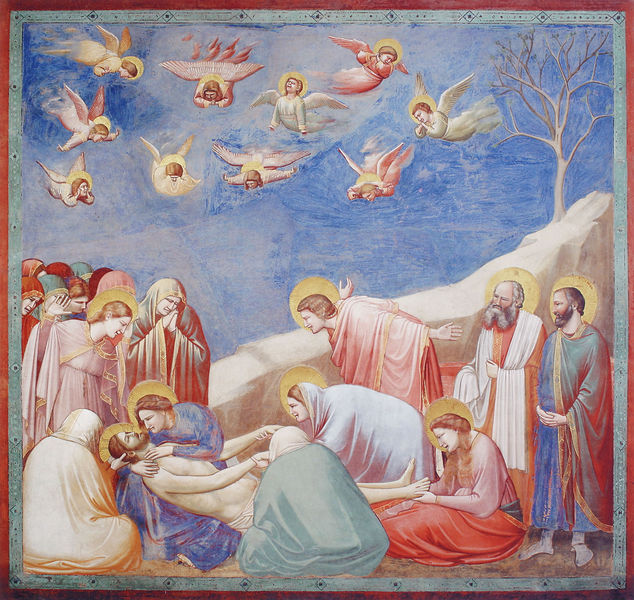
Titel: Arenakapelle / Scrovegni-Kapelle
Künstler: Giotto di Bondone
Standort: Padua, Arenakapelle (EU - I - Venetien)
Schlagwörter: baum, berg, blau, felsen, flügel, himmel, mann, umhang, frauen, grün, männer, menge, johannes, tot, toter, trauer, hügel, engel, füße, italien, mauer, wandmalerei, religion, heiligenschein, begräbnis, nimbus, christus, grab, jesus, kreuzabnahme, leichnam, pieta, heilige, jünger, heilig, maria, glauben, beweinung, petrus, christentum, grablegung, giotto, ber, beweinung christi, flügl, fgrün